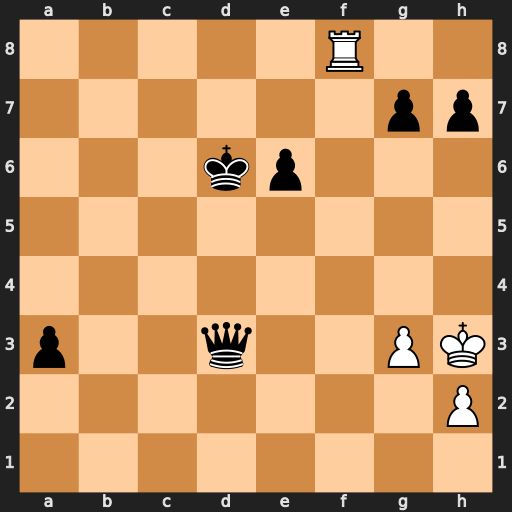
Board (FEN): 5R2/6pp/3kp3/8/8/p2q2PK/7P/8
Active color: w
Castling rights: -
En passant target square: -
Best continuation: Rd8+ Kc5 Rxd3